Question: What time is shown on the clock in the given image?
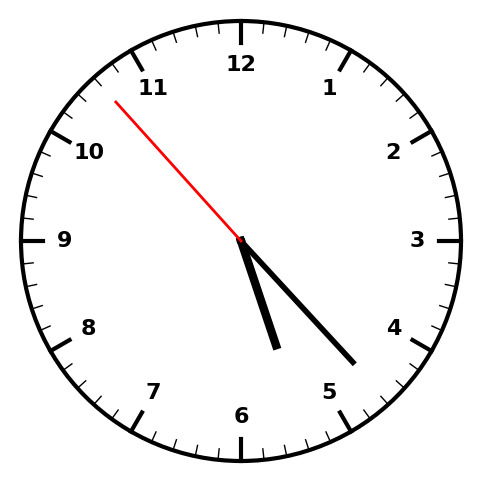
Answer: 05:22:53